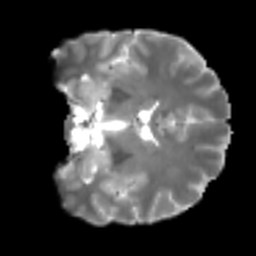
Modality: T2w
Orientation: coronal
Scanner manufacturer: siemens
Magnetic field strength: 3 T
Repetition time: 4 s
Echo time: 0.0594 s